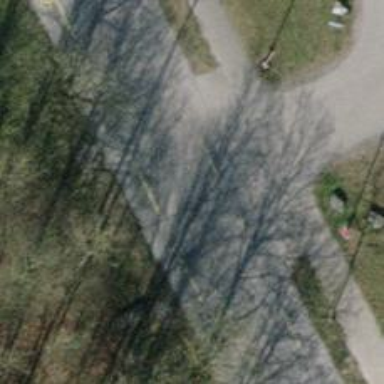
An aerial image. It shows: Unclassified road with asphalt surface. It has cycle lane on both sides.